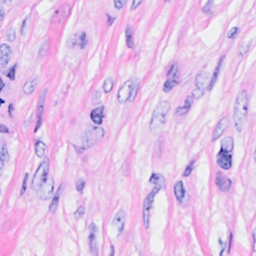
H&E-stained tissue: Breast